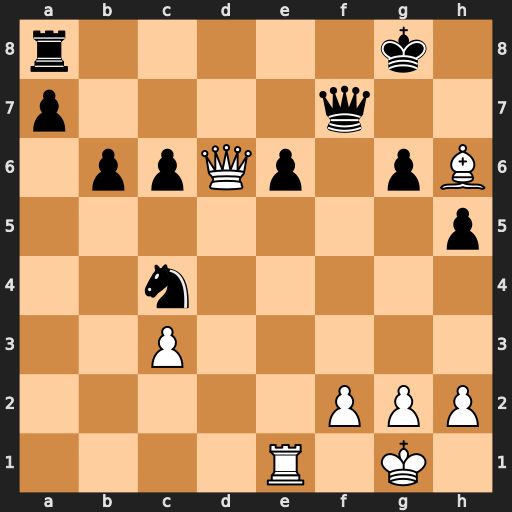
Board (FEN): r5k1/p4q2/1ppQp1pB/7p/2n5/2P5/5PPP/4R1K1
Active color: w
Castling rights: -
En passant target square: -
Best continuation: Qxc6 Rd8 Qxc4